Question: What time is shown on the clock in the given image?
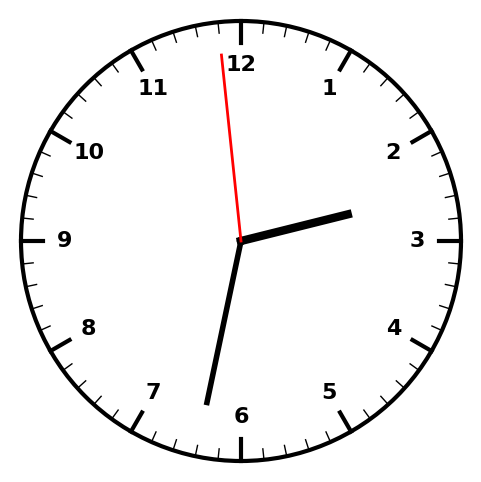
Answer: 02:31:59